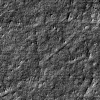
Atmospheric dust classification: not_dusty